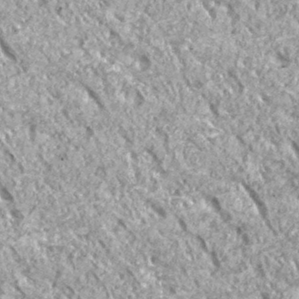
Label: frost